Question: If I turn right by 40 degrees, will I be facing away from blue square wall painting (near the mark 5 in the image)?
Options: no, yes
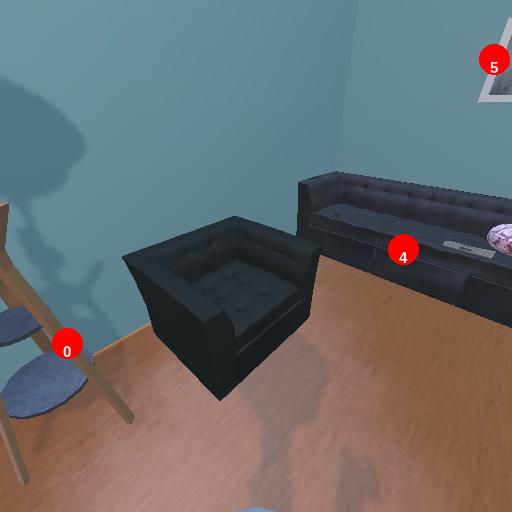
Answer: no